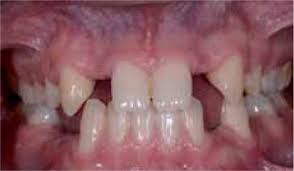
Condition: hypodontia